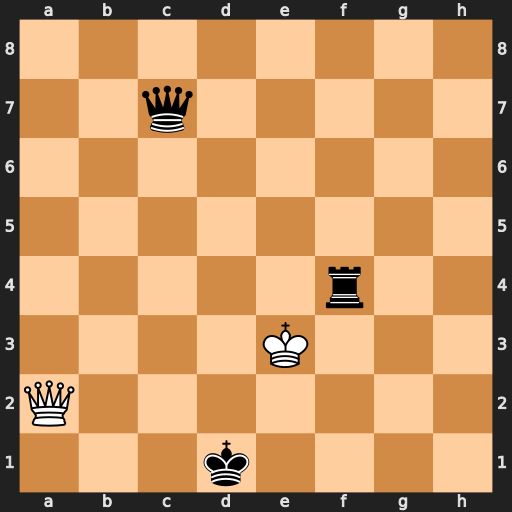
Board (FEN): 8/2q5/8/8/5r2/4K3/Q7/3k4
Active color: w
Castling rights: -
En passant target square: -
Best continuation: Qd2#